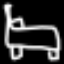
Label: bed